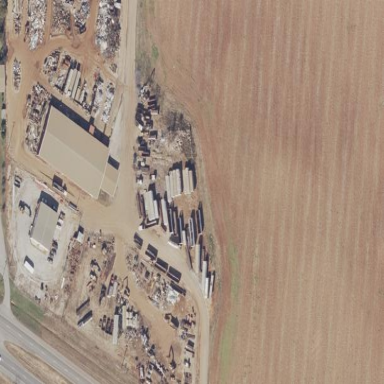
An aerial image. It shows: Scrap yard situated in industrial area.